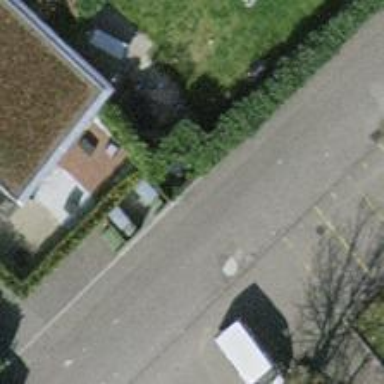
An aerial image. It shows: Residential road with asphalt surface and no sidewalk.